Question: I'm kind of new to EF and RIA so I'm not sure if this is supposed to work or not.
I have a simple model shown here:

I added the <URL>
The thing is that while on the server I can load a Component's SubComponents by simply calling 'comp.SubComponents'. BUT, for some reason I don't have that feature on the client side... My 'Component' class from the 'RIAServices.web.g.cs' (generated code) does not have a list of 'SubComponent'.
Is that how that's suppose to work? Should I have a this function on the RIA Service?
'''
public IEnumerable<SubComponent> GetSubComponents(int componentId)
{
return m_ctx.SubComponents
.Where(x => x.Component.Id == componentId)
.OrderBy(x => x.Name);
}
'''
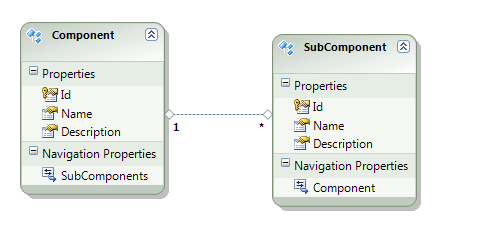
Answer: In my metadata I was missing the attributes '[Include]' and '[Association]' in my Componet's metadata SubComponent property. The class has to look like this:
'''
[MetadataType(typeof(Component.Metadata))]
public partial class Component
{
internal sealed class Metadata
{
[Key]
public int Id { get; set; }
[Include]
[Association("ComponentSubComponent","Id", "ComponentId")]
public ICollection<SubComponent> SubComponents { get; set; }
}
}
'''
I hope it helps someone :)
: I was having problems adding the '[Include]' attribute cause I was not referencing the right assembly. Make sure you add a reference to 'System.ServiceModel.DomainServices.Server.dll'
: I forgot to mention that I was also missing 'ComponentId' property on the SubComponent entity